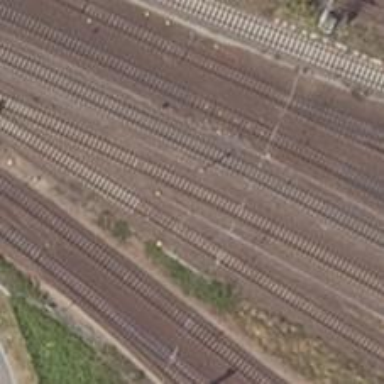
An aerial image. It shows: Railway signal.